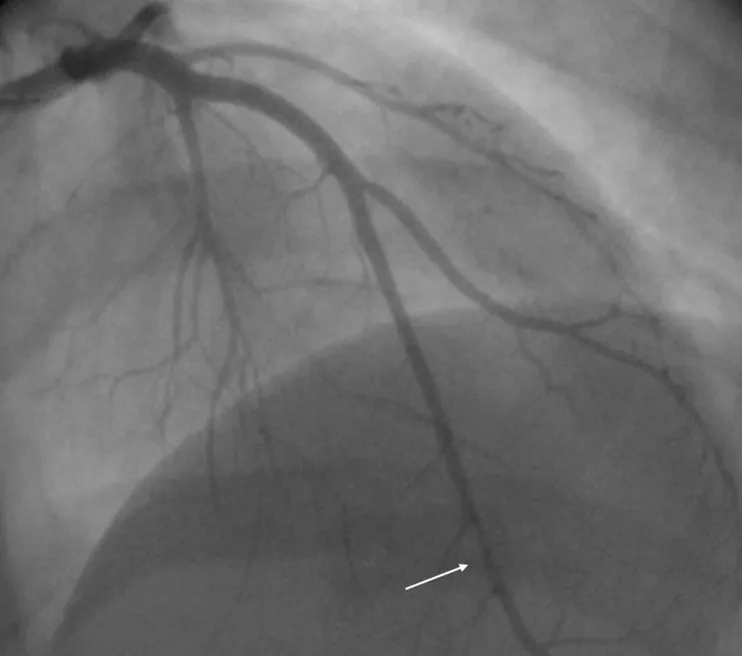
Catheter coronary angiography detects a bridging muscle in middle segment of the left anterior descending artery (arrow).
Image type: radiology (x_ray)